Interaction volume radius: 10 \u00c5
Interaction volume height: 10 \u00c5
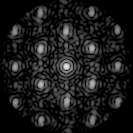
Disorder parameter: 0.3247